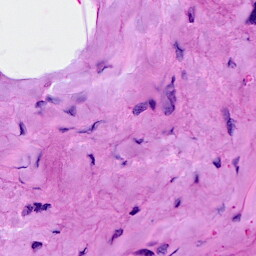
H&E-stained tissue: Breast